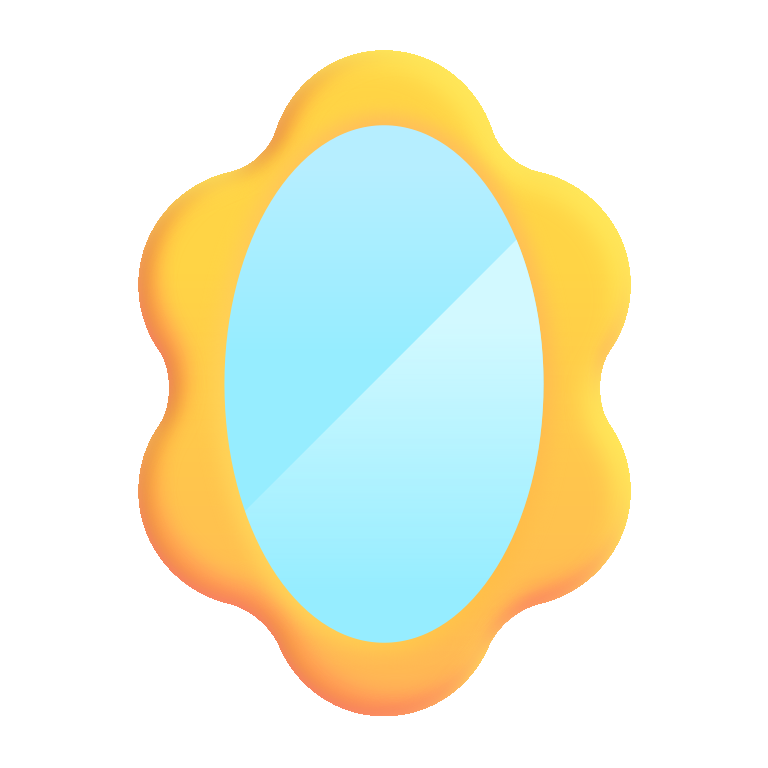
mirror color